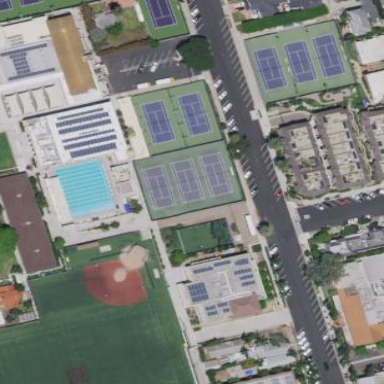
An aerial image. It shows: Tennis court on pitch designated for leisure land.